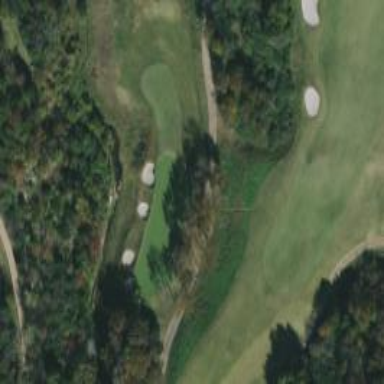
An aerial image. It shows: View of golf hole.